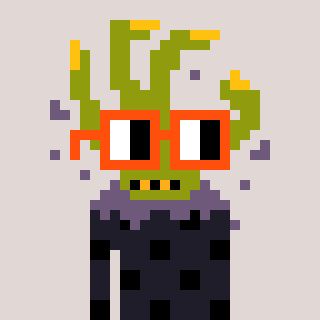
a pixel art character with square orange glasses, a zombie-hand-shaped head and a grayscale-colored body on a warm background